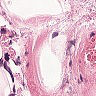
Metastatic tissue present: no